Brain MRI, t2w sequence, axial 2D slice.
Patient: age 34, sex F, weight 90 kg, height 1.9 m
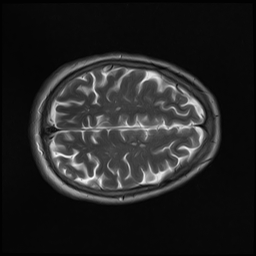